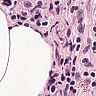
Metastatic tissue present: no